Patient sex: M
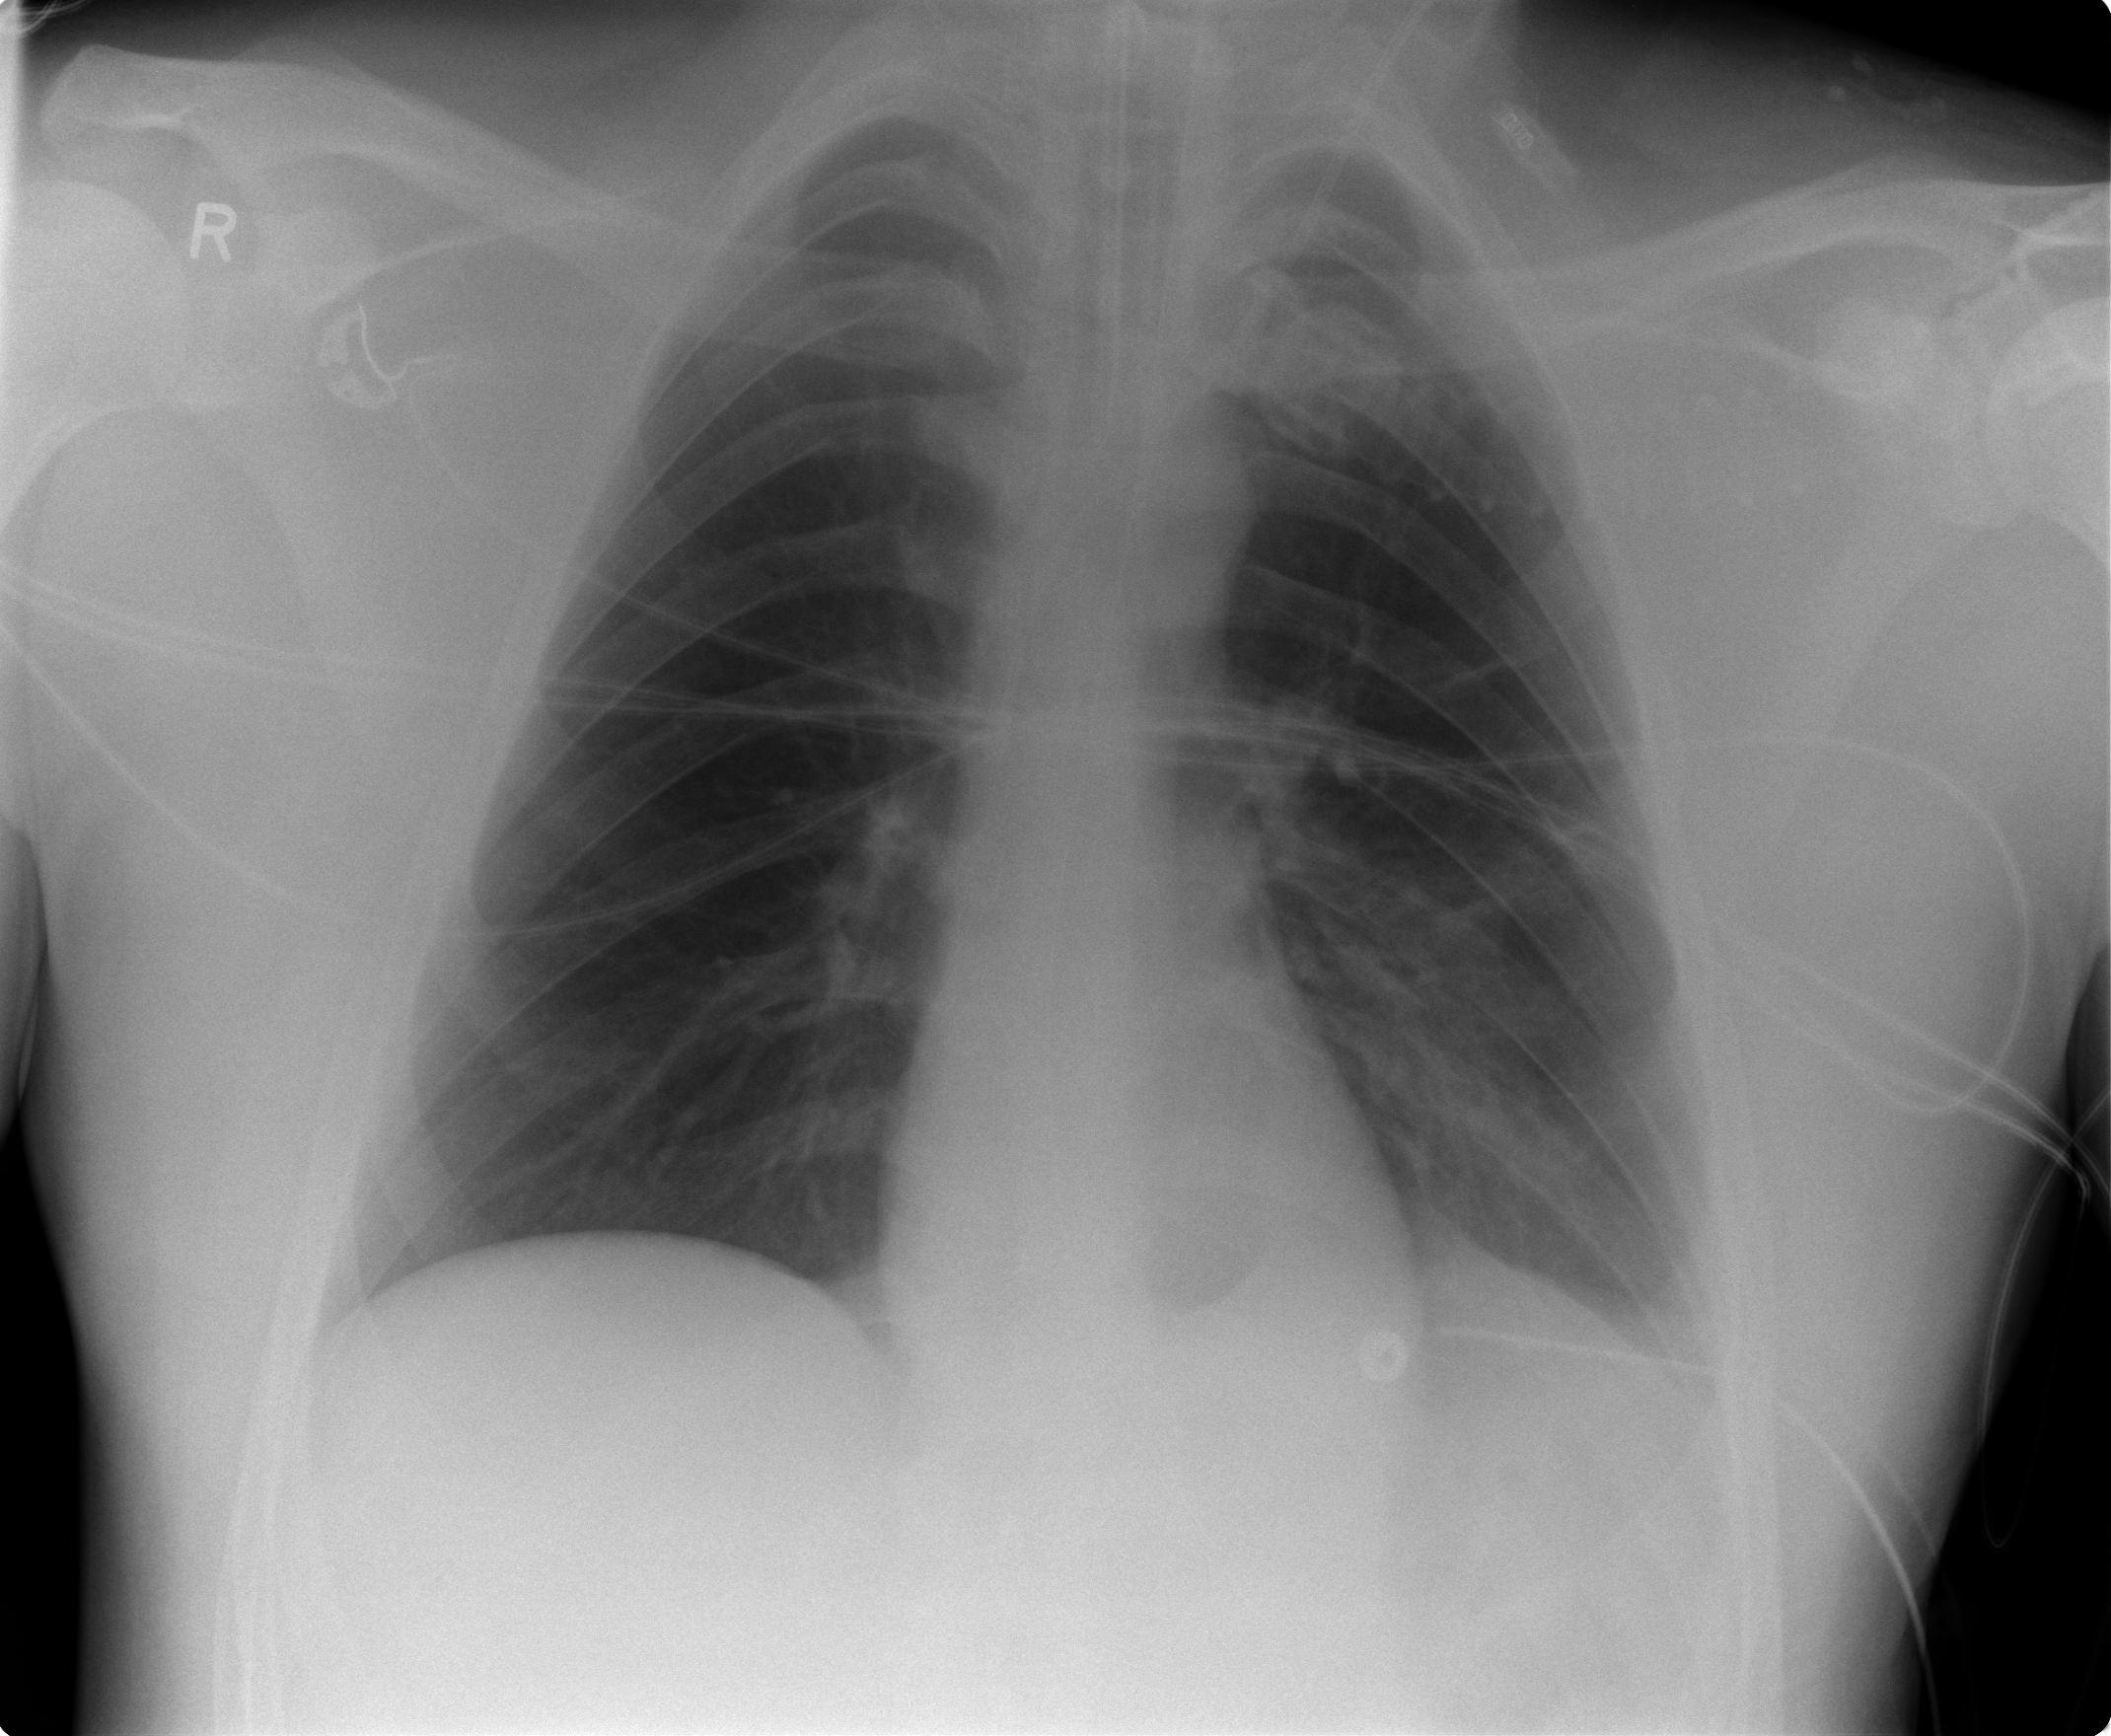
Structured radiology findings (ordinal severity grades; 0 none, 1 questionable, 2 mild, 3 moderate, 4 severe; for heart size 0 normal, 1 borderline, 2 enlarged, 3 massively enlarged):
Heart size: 0
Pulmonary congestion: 0
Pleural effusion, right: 0
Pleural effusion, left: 1
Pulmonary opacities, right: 0
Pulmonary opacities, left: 0
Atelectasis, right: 0
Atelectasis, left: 0